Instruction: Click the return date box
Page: home
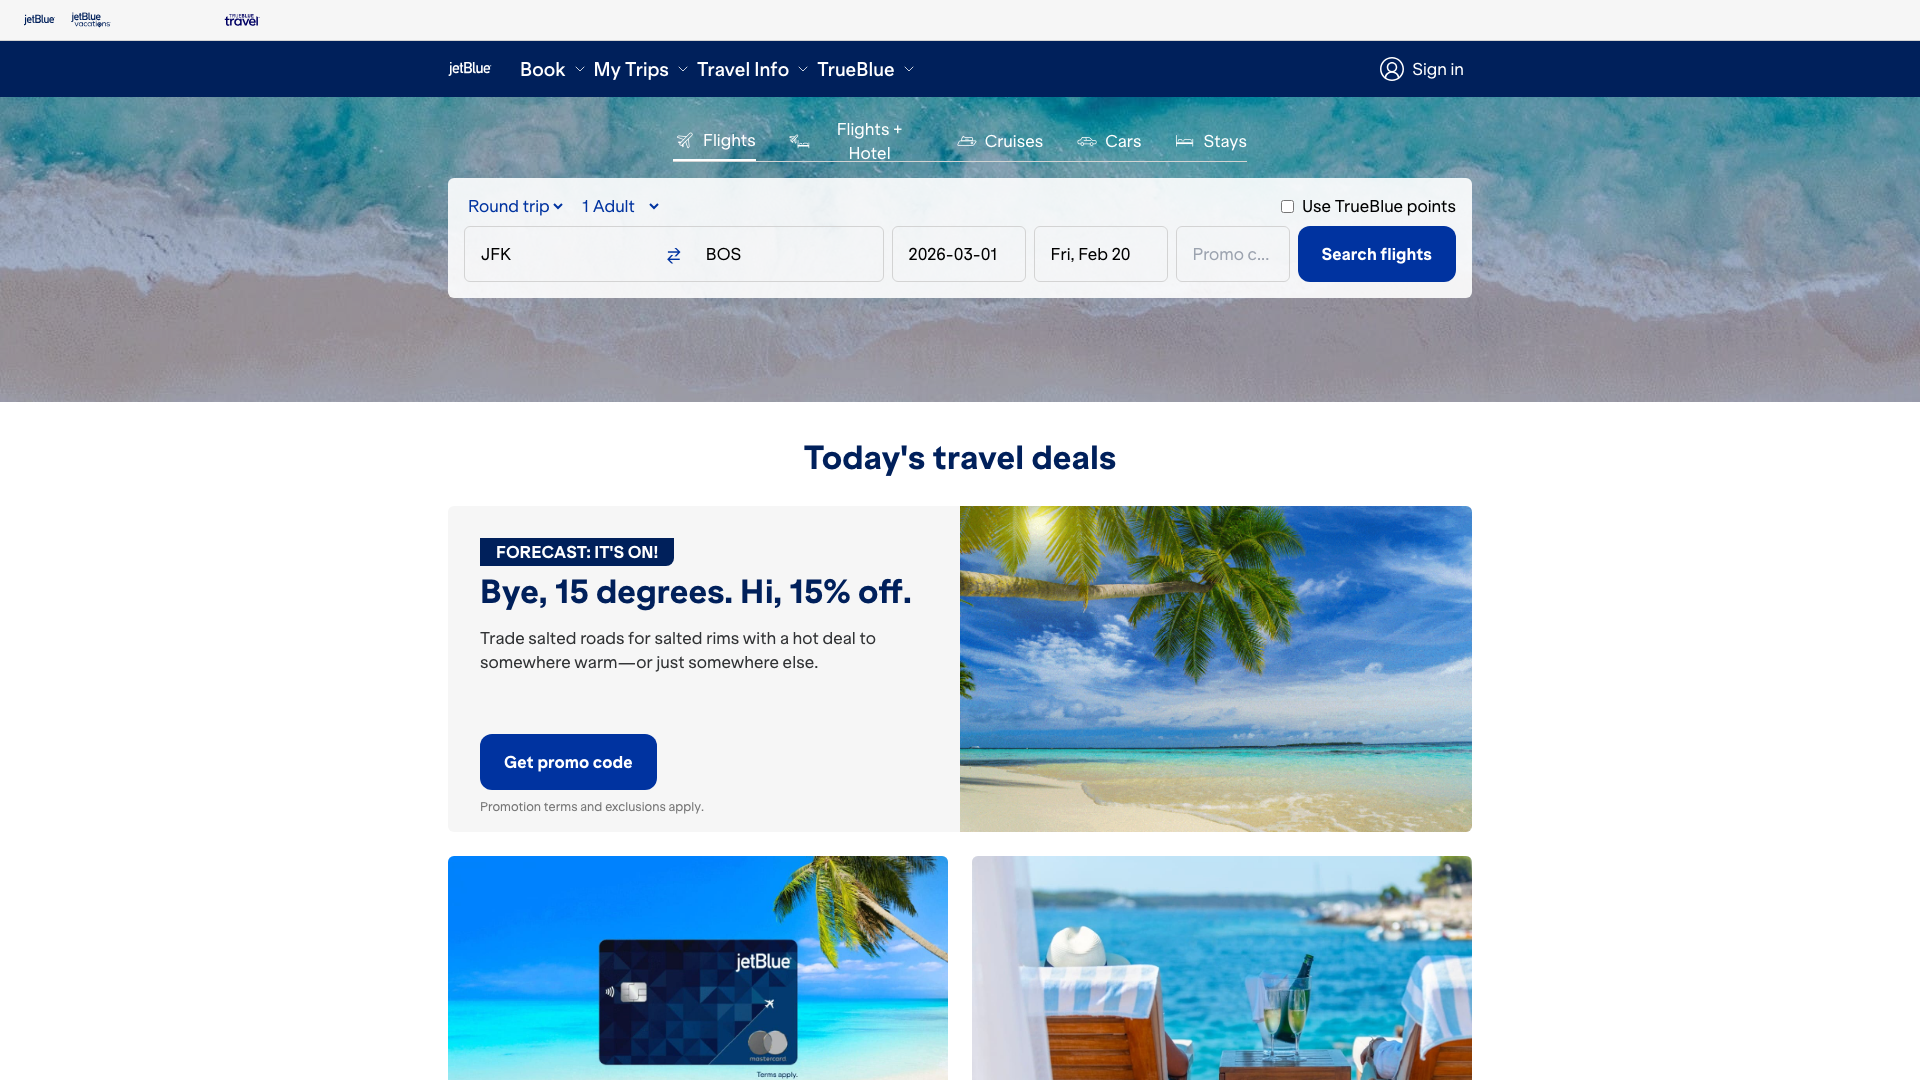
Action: click